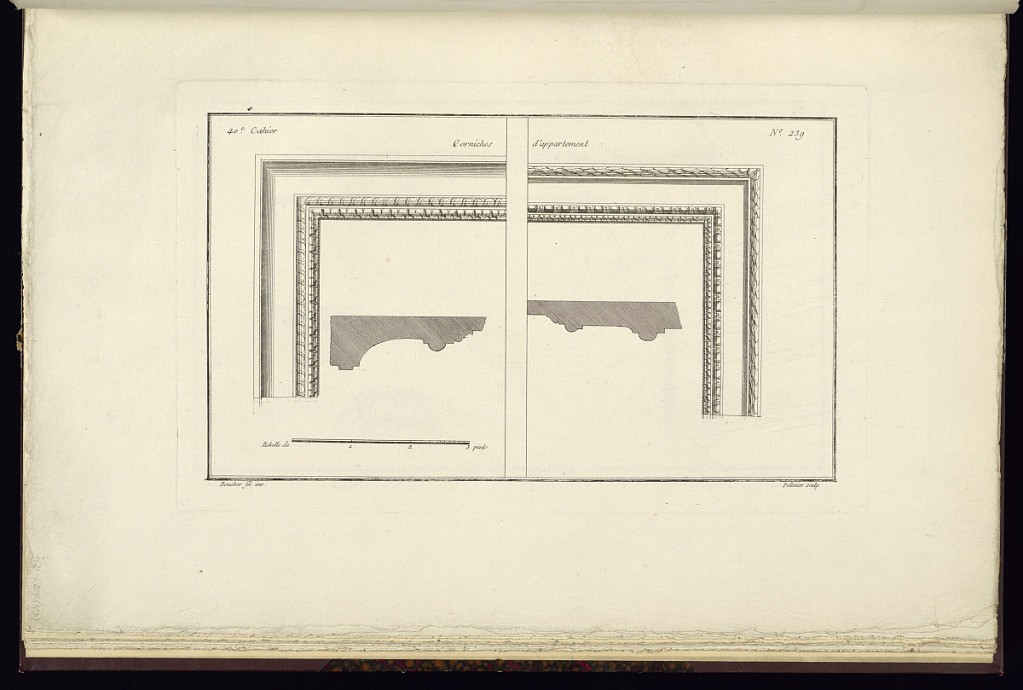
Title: Corniches d'appartement
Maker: Juste-François Boucher, French, 1736 – 1782
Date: ca. 1775
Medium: Engraving on off white laid paper
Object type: Print
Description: Two designs for cornices, decorated with ornament motifs includingguilloche, lamb tongue, bound leaf, and egg and dart. The profiles of the cornices are in the center. The plate is signed.